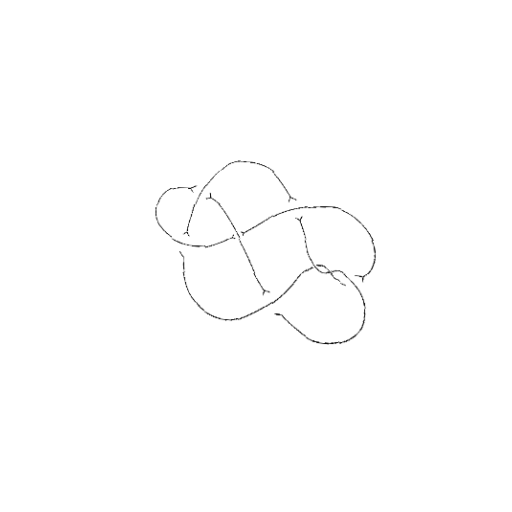
Crossing number: 8